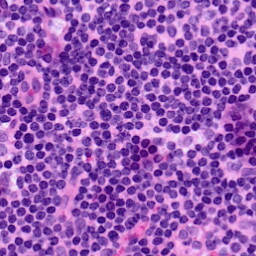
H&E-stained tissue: LymphNode